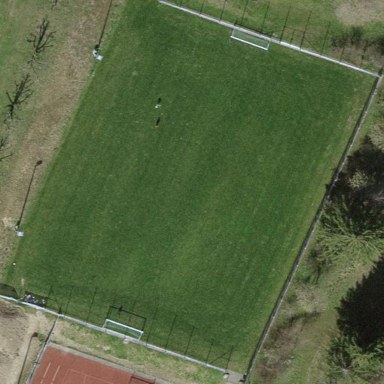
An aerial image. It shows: Soccer pitch designated for leisure and sports activities.